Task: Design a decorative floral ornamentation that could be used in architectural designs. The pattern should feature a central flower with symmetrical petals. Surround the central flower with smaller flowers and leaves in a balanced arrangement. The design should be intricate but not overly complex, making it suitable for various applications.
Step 1617:
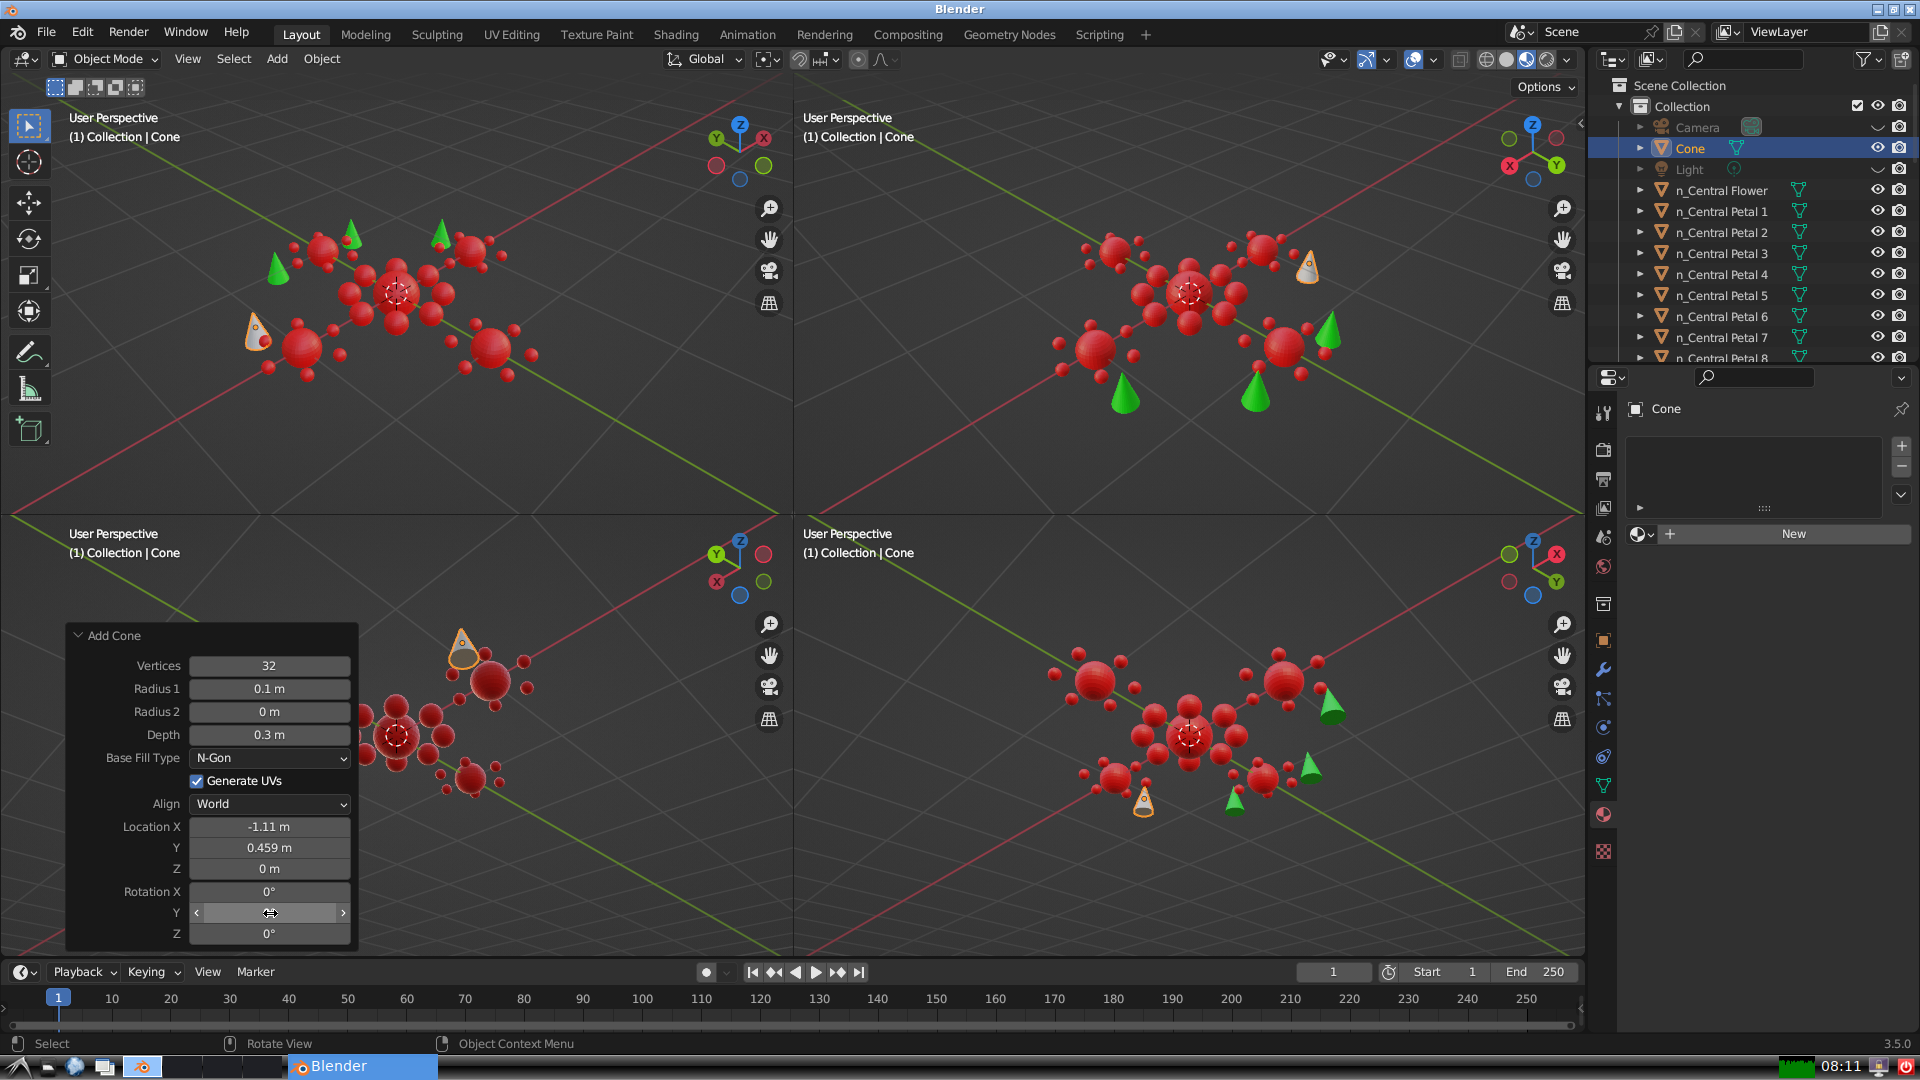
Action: {"mouse_move": [270, 933]}